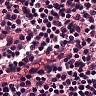
Metastatic tissue present: no